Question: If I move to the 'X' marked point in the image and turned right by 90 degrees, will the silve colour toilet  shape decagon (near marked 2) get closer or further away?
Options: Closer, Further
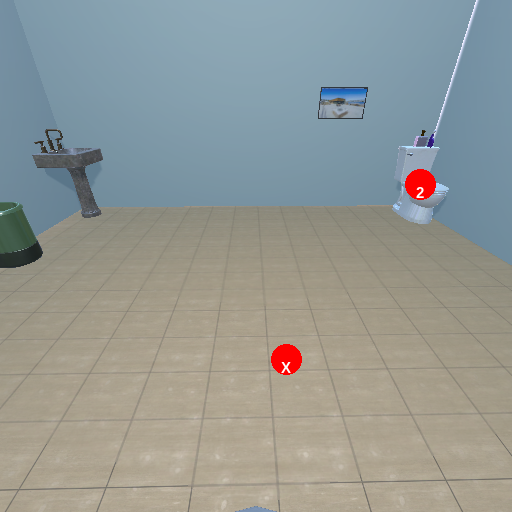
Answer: Closer